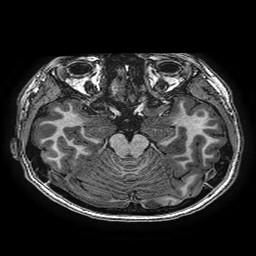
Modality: T1w
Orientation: coronal
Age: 16
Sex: female
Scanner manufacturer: ge
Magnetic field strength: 3 T
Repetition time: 0.00766 s
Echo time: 0.003476 s